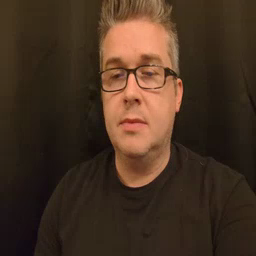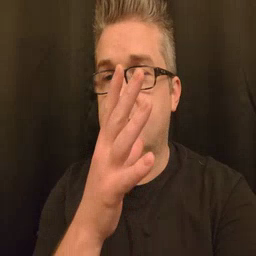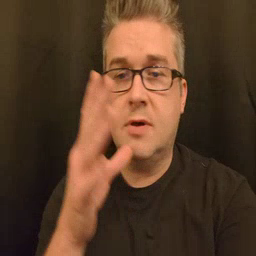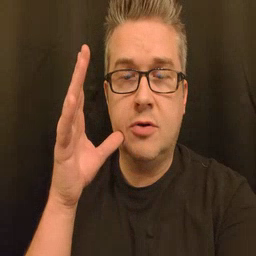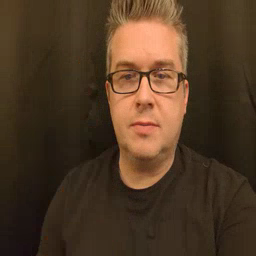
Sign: farm